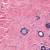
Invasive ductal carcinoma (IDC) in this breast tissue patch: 0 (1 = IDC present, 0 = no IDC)